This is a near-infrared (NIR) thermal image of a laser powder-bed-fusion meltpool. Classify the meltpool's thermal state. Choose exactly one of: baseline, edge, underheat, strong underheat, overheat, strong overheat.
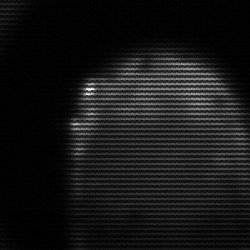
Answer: edge